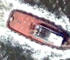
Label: Towing_vessel